Question: I have a main page view setup. Within this I have a child view which is setup to an outlet. Via this outlet I am injecting a seperate xib file into the page.
What properties can I set on this injected xib so that it grows/shrinks with the device orientation? The child view directly within the main view can grow and shrink but the injected contents of this child view seem to always be a fixed width. How can I make them extend i.e. to cover the red area in landscape?
I am a designer using interface builder to create this. I would appreciate answers that allow me to solve this via interface buidler. If not, then code answers are welcome (only as a last resort).

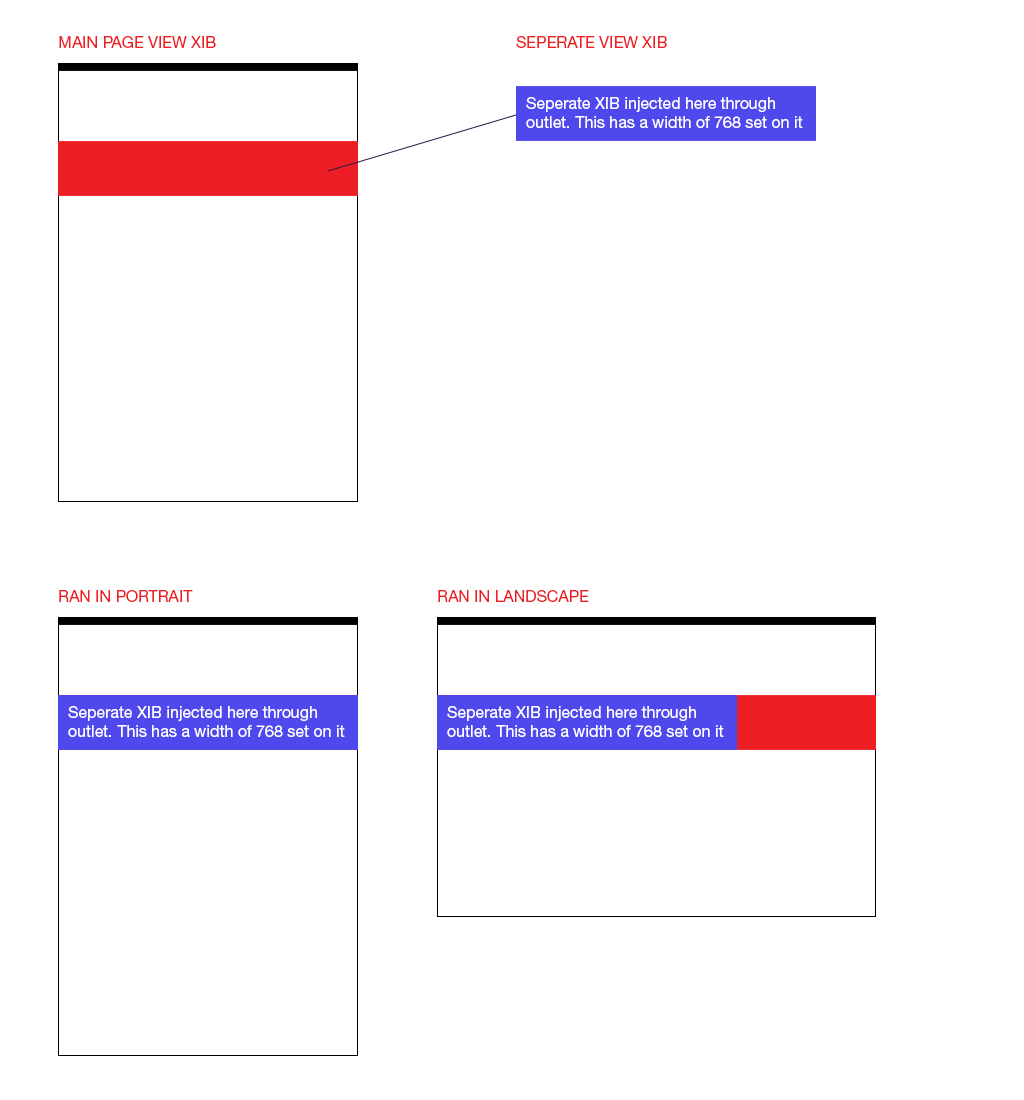
Answer: I'm pretty sure I'm correct in thinking that current blueView has no understanding of its superview so you can't set the constraints in the xib itself and will need to do it in code.
To do it with code, presuming redView is an Iboutlet to your red view in the above pictures.
Create your blueView using your nib but make sure that translatesAutoresizingMaskIntoConstraints is equal to no:
'''
CustomView *blueView = [CustonView alloc] init]; // or what not
// atached the xib, should really be done in init of CustomView
NSArray *subviewArray = [[NSBundle mainBundle] loadNibNamed:@"myXib" owner:self options:nil];
UIView *mainView = [subviewArray objectAtIndex:0];
[blueView addSubview:mainView];
blueView.translatesAutoresizingMaskIntoConstraints = NO;
[self.redview addSubview:blueView]
'''
Add the constraints:
'''
[self.redView addConstraints:[NSLayoutConstraint constraintsWithVisualFormat:@"|[blueView]|" options:0 metrics:nil views:@{@"blueView":blueView}]];
[self.redView addConstraints:[NSLayoutConstraint constraintsWithVisualFormat:@"V:|[blueView]|" options:0 metrics:nil views:@{@"blueView":blueView}]];
'''
Booranger